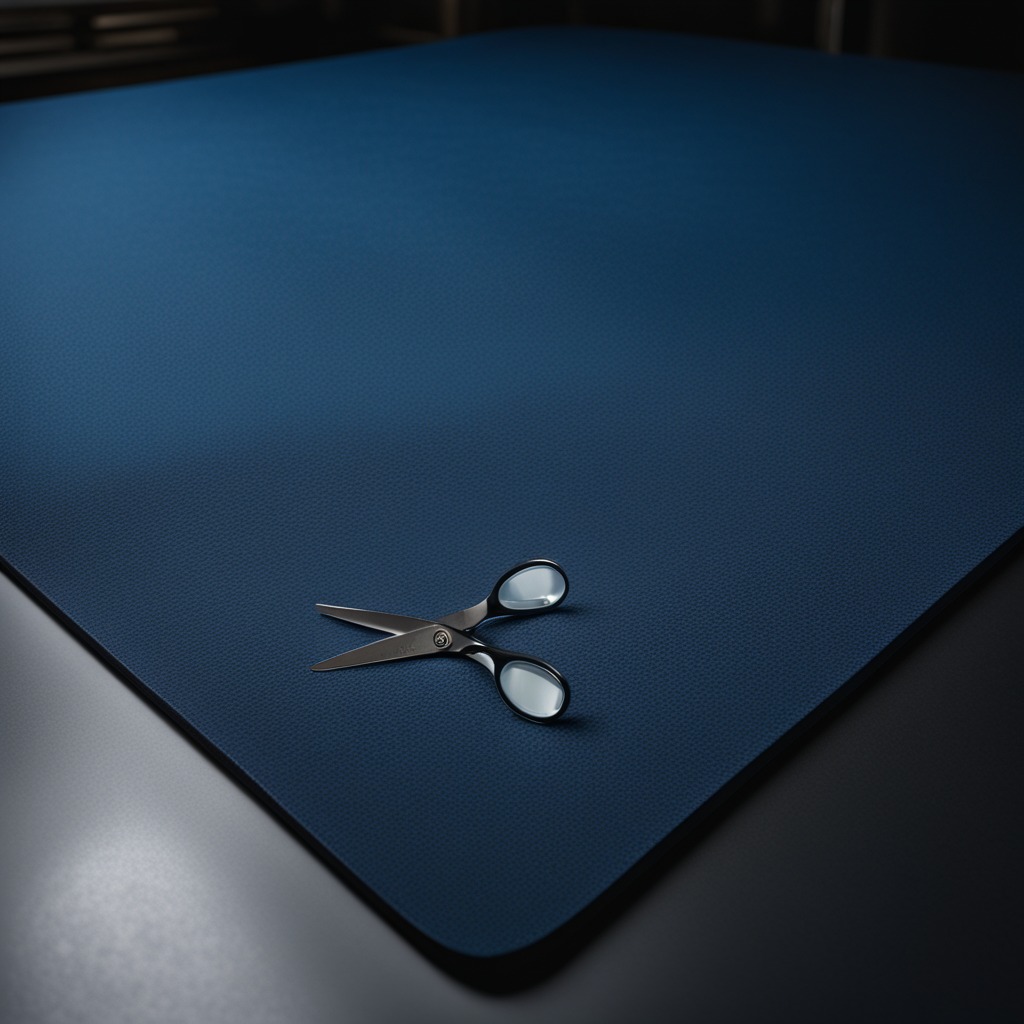
A scissor lies on a clean granite tabletop covered with a blue rubber mat inside a workshop at night dim ambient light soft shadows worn but beneath the mat